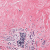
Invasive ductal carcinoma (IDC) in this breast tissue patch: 1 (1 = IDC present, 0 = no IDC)